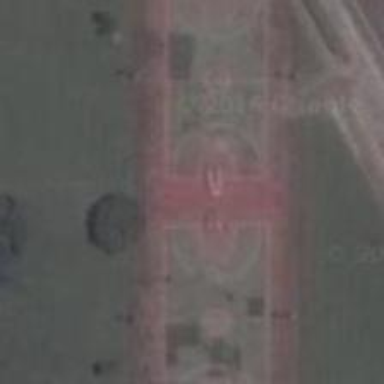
The slender area near the roadside is two basketball courts .